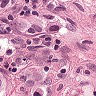
Metastatic tissue present: yes